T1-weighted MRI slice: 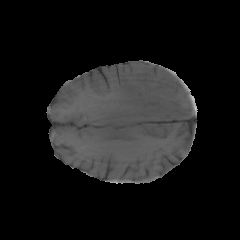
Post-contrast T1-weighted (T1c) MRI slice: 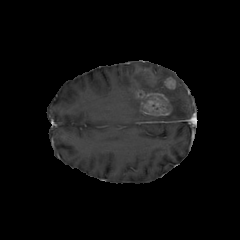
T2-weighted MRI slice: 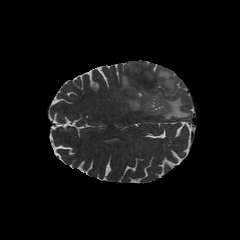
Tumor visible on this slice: yes